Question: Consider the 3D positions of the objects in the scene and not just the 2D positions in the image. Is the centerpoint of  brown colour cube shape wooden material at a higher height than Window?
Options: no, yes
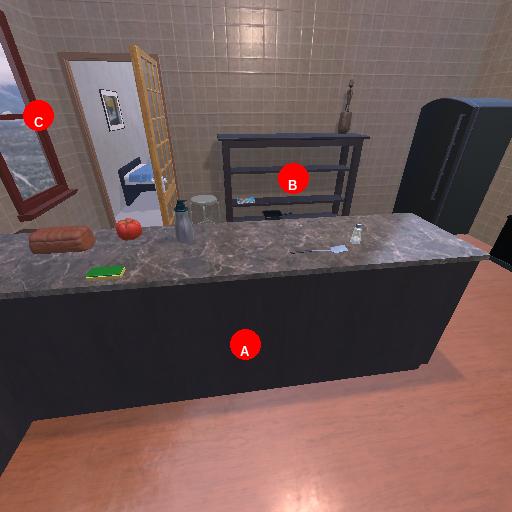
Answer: no